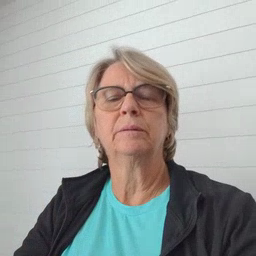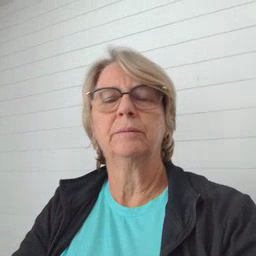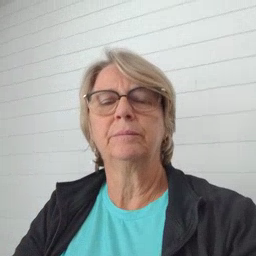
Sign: high